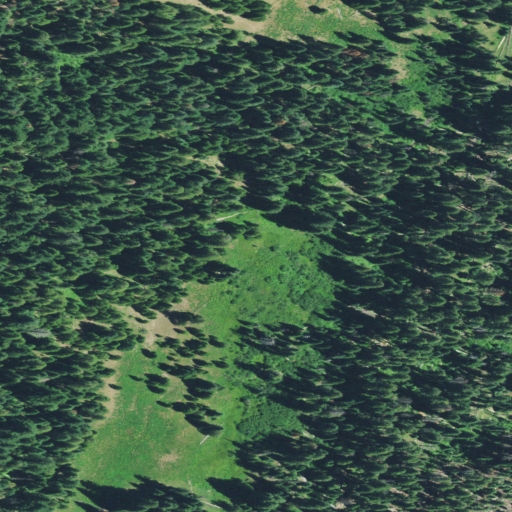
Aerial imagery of plain(s) in Oregon named Sherwood Meadow containing evergreen forest, shrub, and woody wetlands